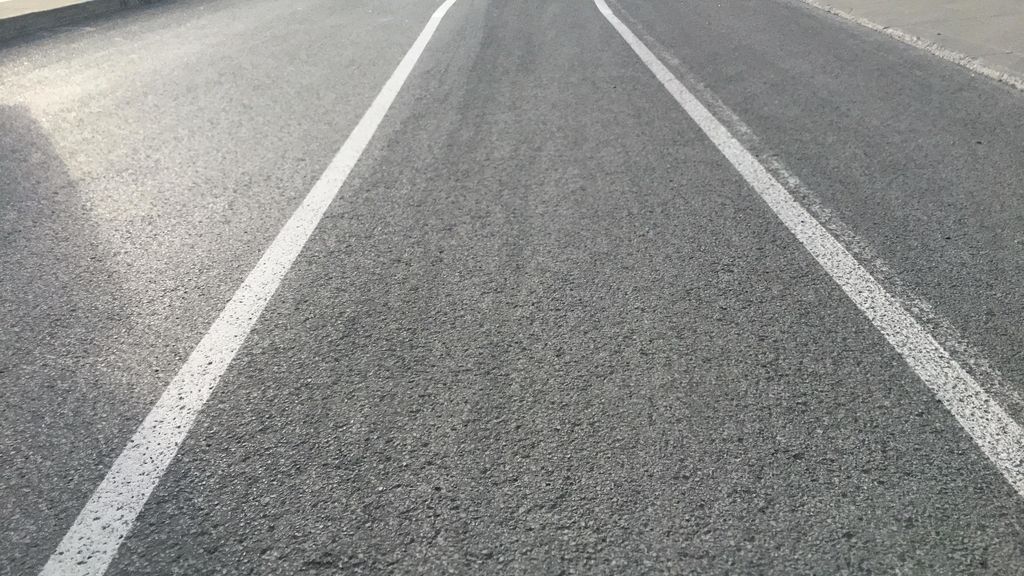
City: montreal